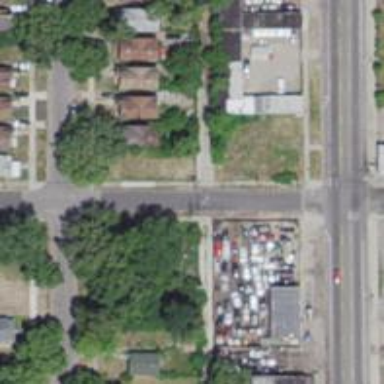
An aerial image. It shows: Alley classified as service road.